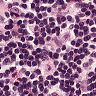
Metastatic tissue present: no